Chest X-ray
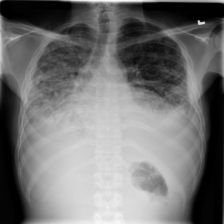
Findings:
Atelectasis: negative
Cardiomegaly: negative
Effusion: positive
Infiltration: positive
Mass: negative
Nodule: negative
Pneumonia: negative
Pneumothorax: negative
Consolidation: positive
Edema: negative
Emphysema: negative
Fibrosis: negative
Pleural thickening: positive
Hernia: negative